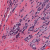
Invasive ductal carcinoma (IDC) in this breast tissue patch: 1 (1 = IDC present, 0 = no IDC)